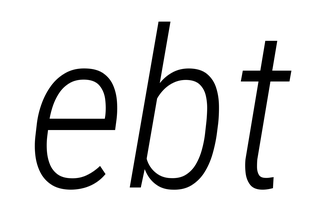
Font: Roboto-Italic_Condensed_Light_Italic